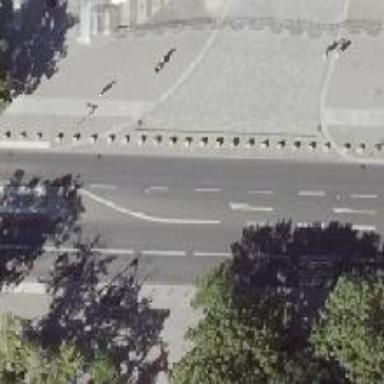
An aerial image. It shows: Tertiary road with asphalt surface. There are separate sidewalks on both sides and shared busway on the right for cyclists.